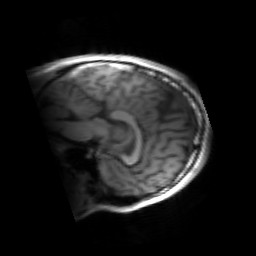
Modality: inplaneT1
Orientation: sagittal
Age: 22
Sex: male
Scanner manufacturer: siemens
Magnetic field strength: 3 T
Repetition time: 1.2 s
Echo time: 0.00251 s